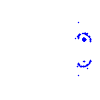
Particle: kaon